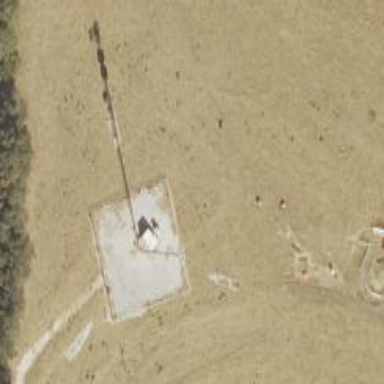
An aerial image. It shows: Man-made mast used for communication purposes.